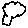
Label: tree